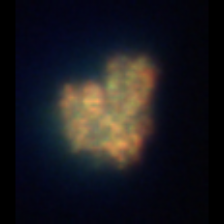
Taxon: Ciliates
Group: Other